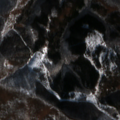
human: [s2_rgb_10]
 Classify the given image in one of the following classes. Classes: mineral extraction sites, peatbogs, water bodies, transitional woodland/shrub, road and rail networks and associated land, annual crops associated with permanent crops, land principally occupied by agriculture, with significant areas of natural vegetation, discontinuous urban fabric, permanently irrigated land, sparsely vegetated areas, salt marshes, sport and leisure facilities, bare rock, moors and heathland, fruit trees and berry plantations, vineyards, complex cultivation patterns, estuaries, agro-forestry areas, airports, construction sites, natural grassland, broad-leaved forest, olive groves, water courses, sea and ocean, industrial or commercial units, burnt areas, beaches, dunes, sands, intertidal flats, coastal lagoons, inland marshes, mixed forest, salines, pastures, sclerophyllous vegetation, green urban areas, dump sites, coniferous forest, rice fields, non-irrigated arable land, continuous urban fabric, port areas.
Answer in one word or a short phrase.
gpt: broad-leaved forest, coniferous forest, mixed forest, transitional woodland/shrub